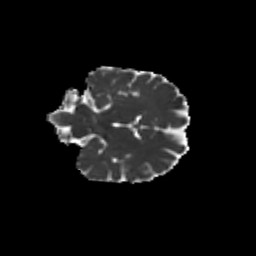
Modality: MD
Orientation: coronal
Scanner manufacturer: siemens
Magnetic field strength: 3 T
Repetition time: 9.2 s
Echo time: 0.084 s